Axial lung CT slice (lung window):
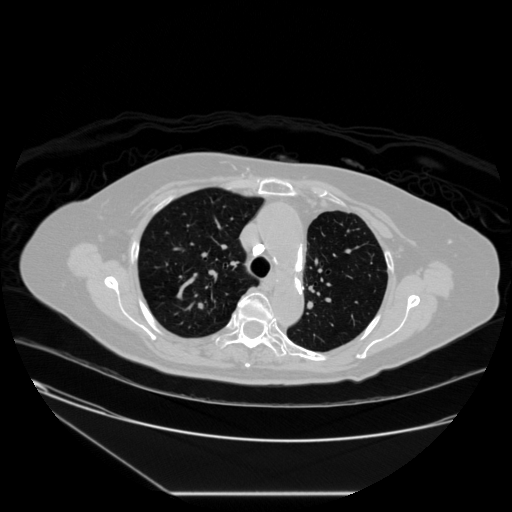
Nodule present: yes
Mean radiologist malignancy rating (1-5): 2.6